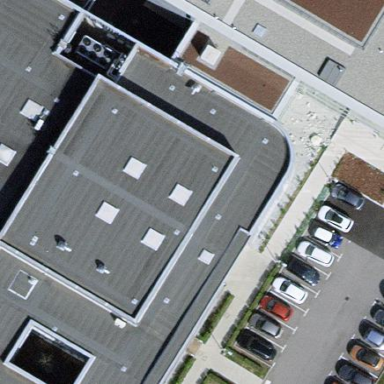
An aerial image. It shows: Commercial building.